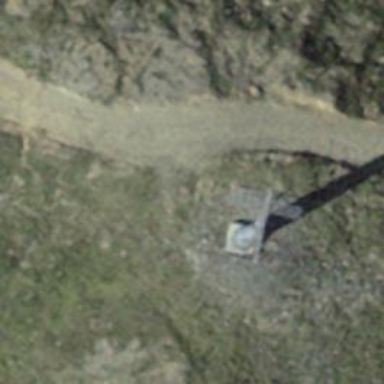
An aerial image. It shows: Pylon used for aerialway.